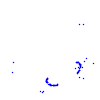
Particle: kaon